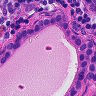
Metastatic tissue present: yes